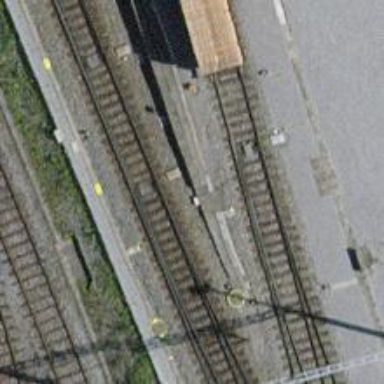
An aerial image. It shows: Railway switch.